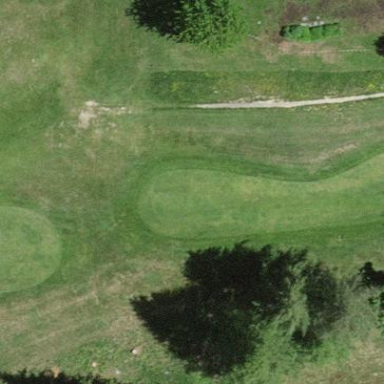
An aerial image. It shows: Golf tee.